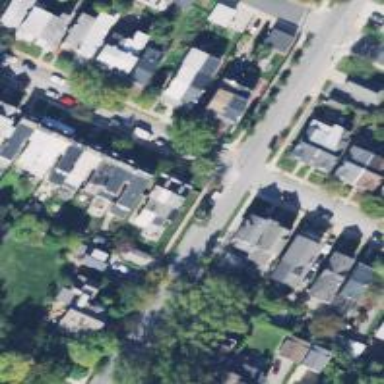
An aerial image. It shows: Neighborhood.